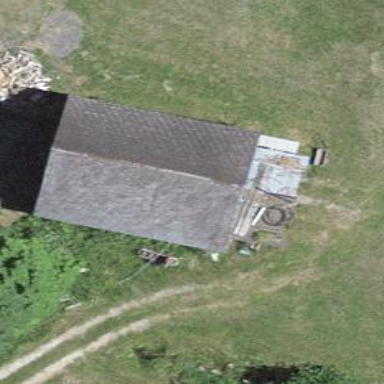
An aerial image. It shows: Rural barn.